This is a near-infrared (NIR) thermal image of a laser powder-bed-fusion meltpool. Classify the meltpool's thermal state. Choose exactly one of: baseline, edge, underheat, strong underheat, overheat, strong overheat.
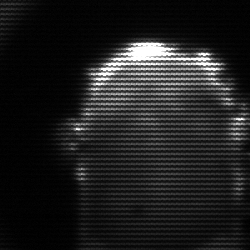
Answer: baseline